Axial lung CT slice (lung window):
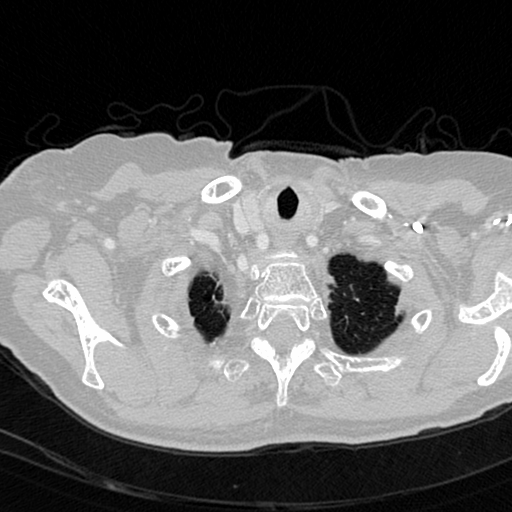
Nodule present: no